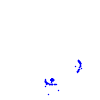
Particle: kaon